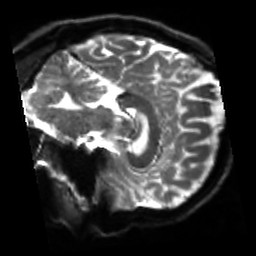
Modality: sbref
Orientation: sagittal
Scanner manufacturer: siemens
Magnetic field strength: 3 T
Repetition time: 4 s
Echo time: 0.0594 s